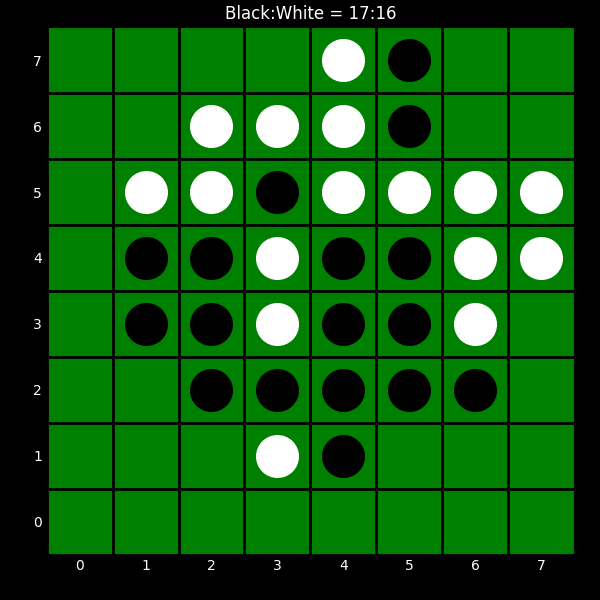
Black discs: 17
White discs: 16